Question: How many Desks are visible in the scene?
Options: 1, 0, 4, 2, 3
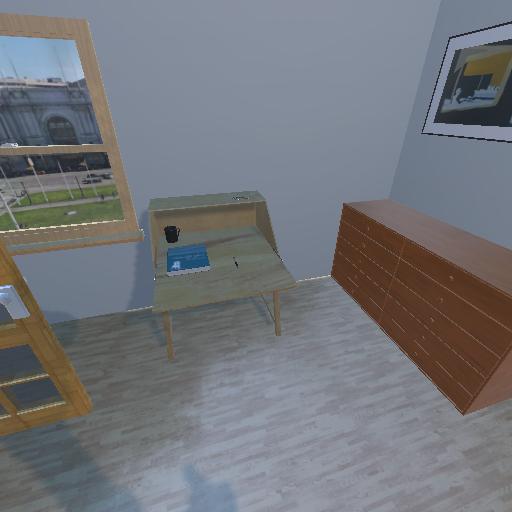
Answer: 1